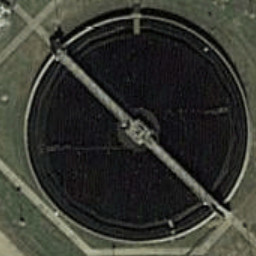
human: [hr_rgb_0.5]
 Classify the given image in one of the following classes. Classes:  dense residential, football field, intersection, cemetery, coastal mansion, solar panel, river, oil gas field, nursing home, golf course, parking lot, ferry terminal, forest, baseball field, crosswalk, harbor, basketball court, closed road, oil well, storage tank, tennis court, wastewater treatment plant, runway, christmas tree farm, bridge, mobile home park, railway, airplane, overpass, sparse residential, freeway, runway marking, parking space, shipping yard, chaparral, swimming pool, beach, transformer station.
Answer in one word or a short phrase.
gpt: wastewater treatment plant